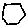
Label: hexagon